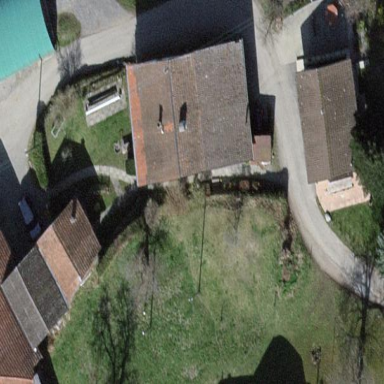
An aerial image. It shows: Gabled house with tile roof oriented across the building.